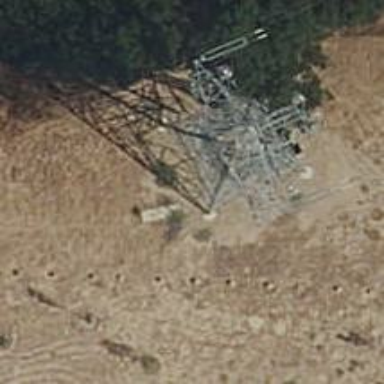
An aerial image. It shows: Power line with three cables.